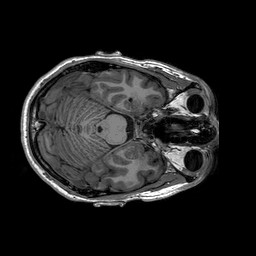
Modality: T1w
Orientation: coronal
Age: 23
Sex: male